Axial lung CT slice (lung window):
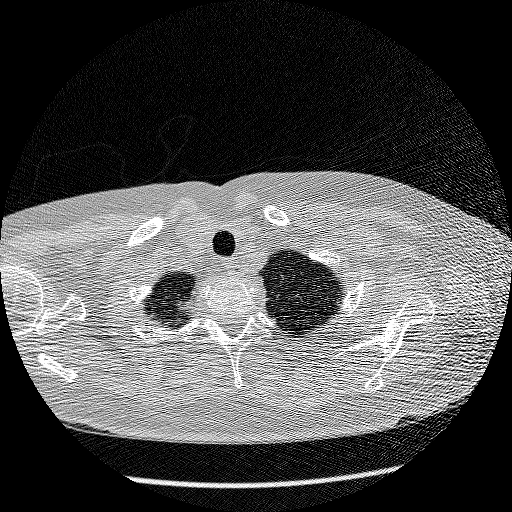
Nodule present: no